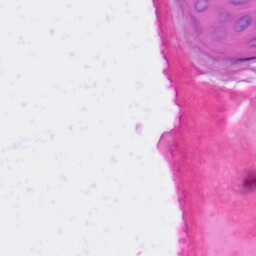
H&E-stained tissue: Skin